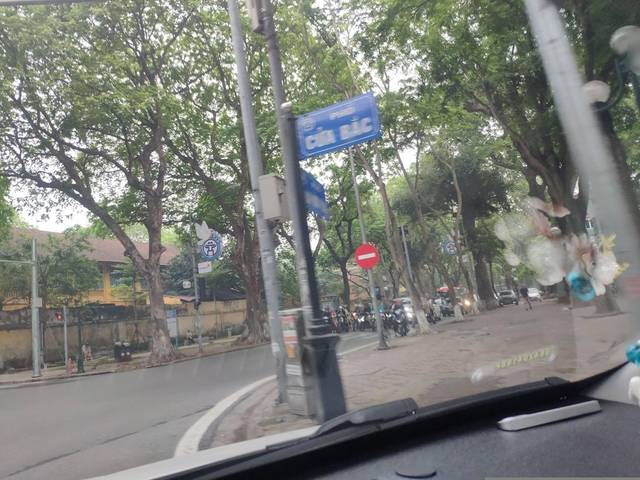
Region: Vietnam
Coordinates: 21.041, 105.842